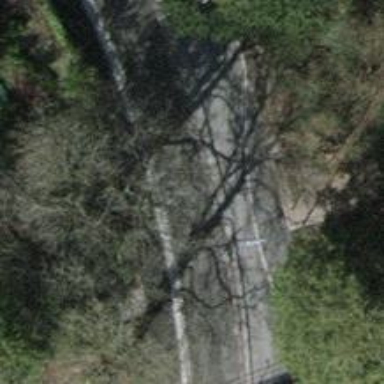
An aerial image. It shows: Unmarked crossing on the road.